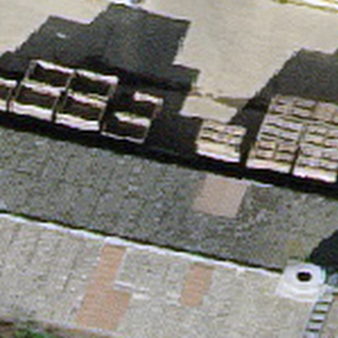
Label: other